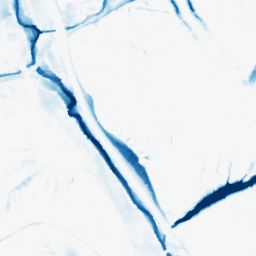
Category: morphological
Decomposition family: morphological_ellipse
Decomposition parameters: operation: closing
width: 20
height: 30
Upsampling method: bilinear
Upsampling parameters: scale: 8
Upsampling scale: 8